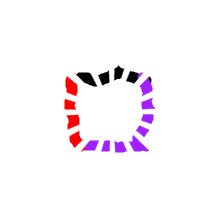
Shape: square